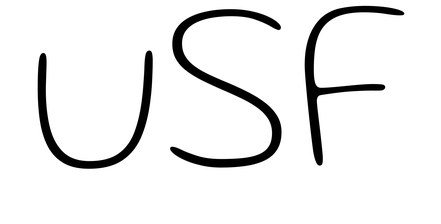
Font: Gluten_Thin